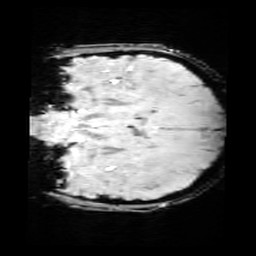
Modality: SWI
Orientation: coronal
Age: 12
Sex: female
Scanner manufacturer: siemens
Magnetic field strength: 3 T
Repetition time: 0.027 s
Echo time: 0.02 s